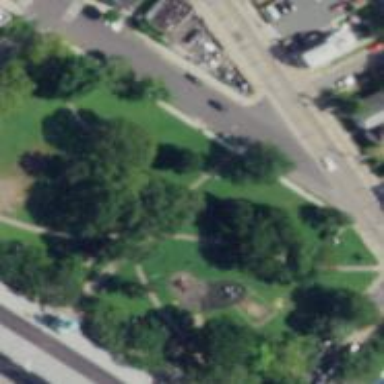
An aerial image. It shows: Historic obelisk memorial.